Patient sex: M
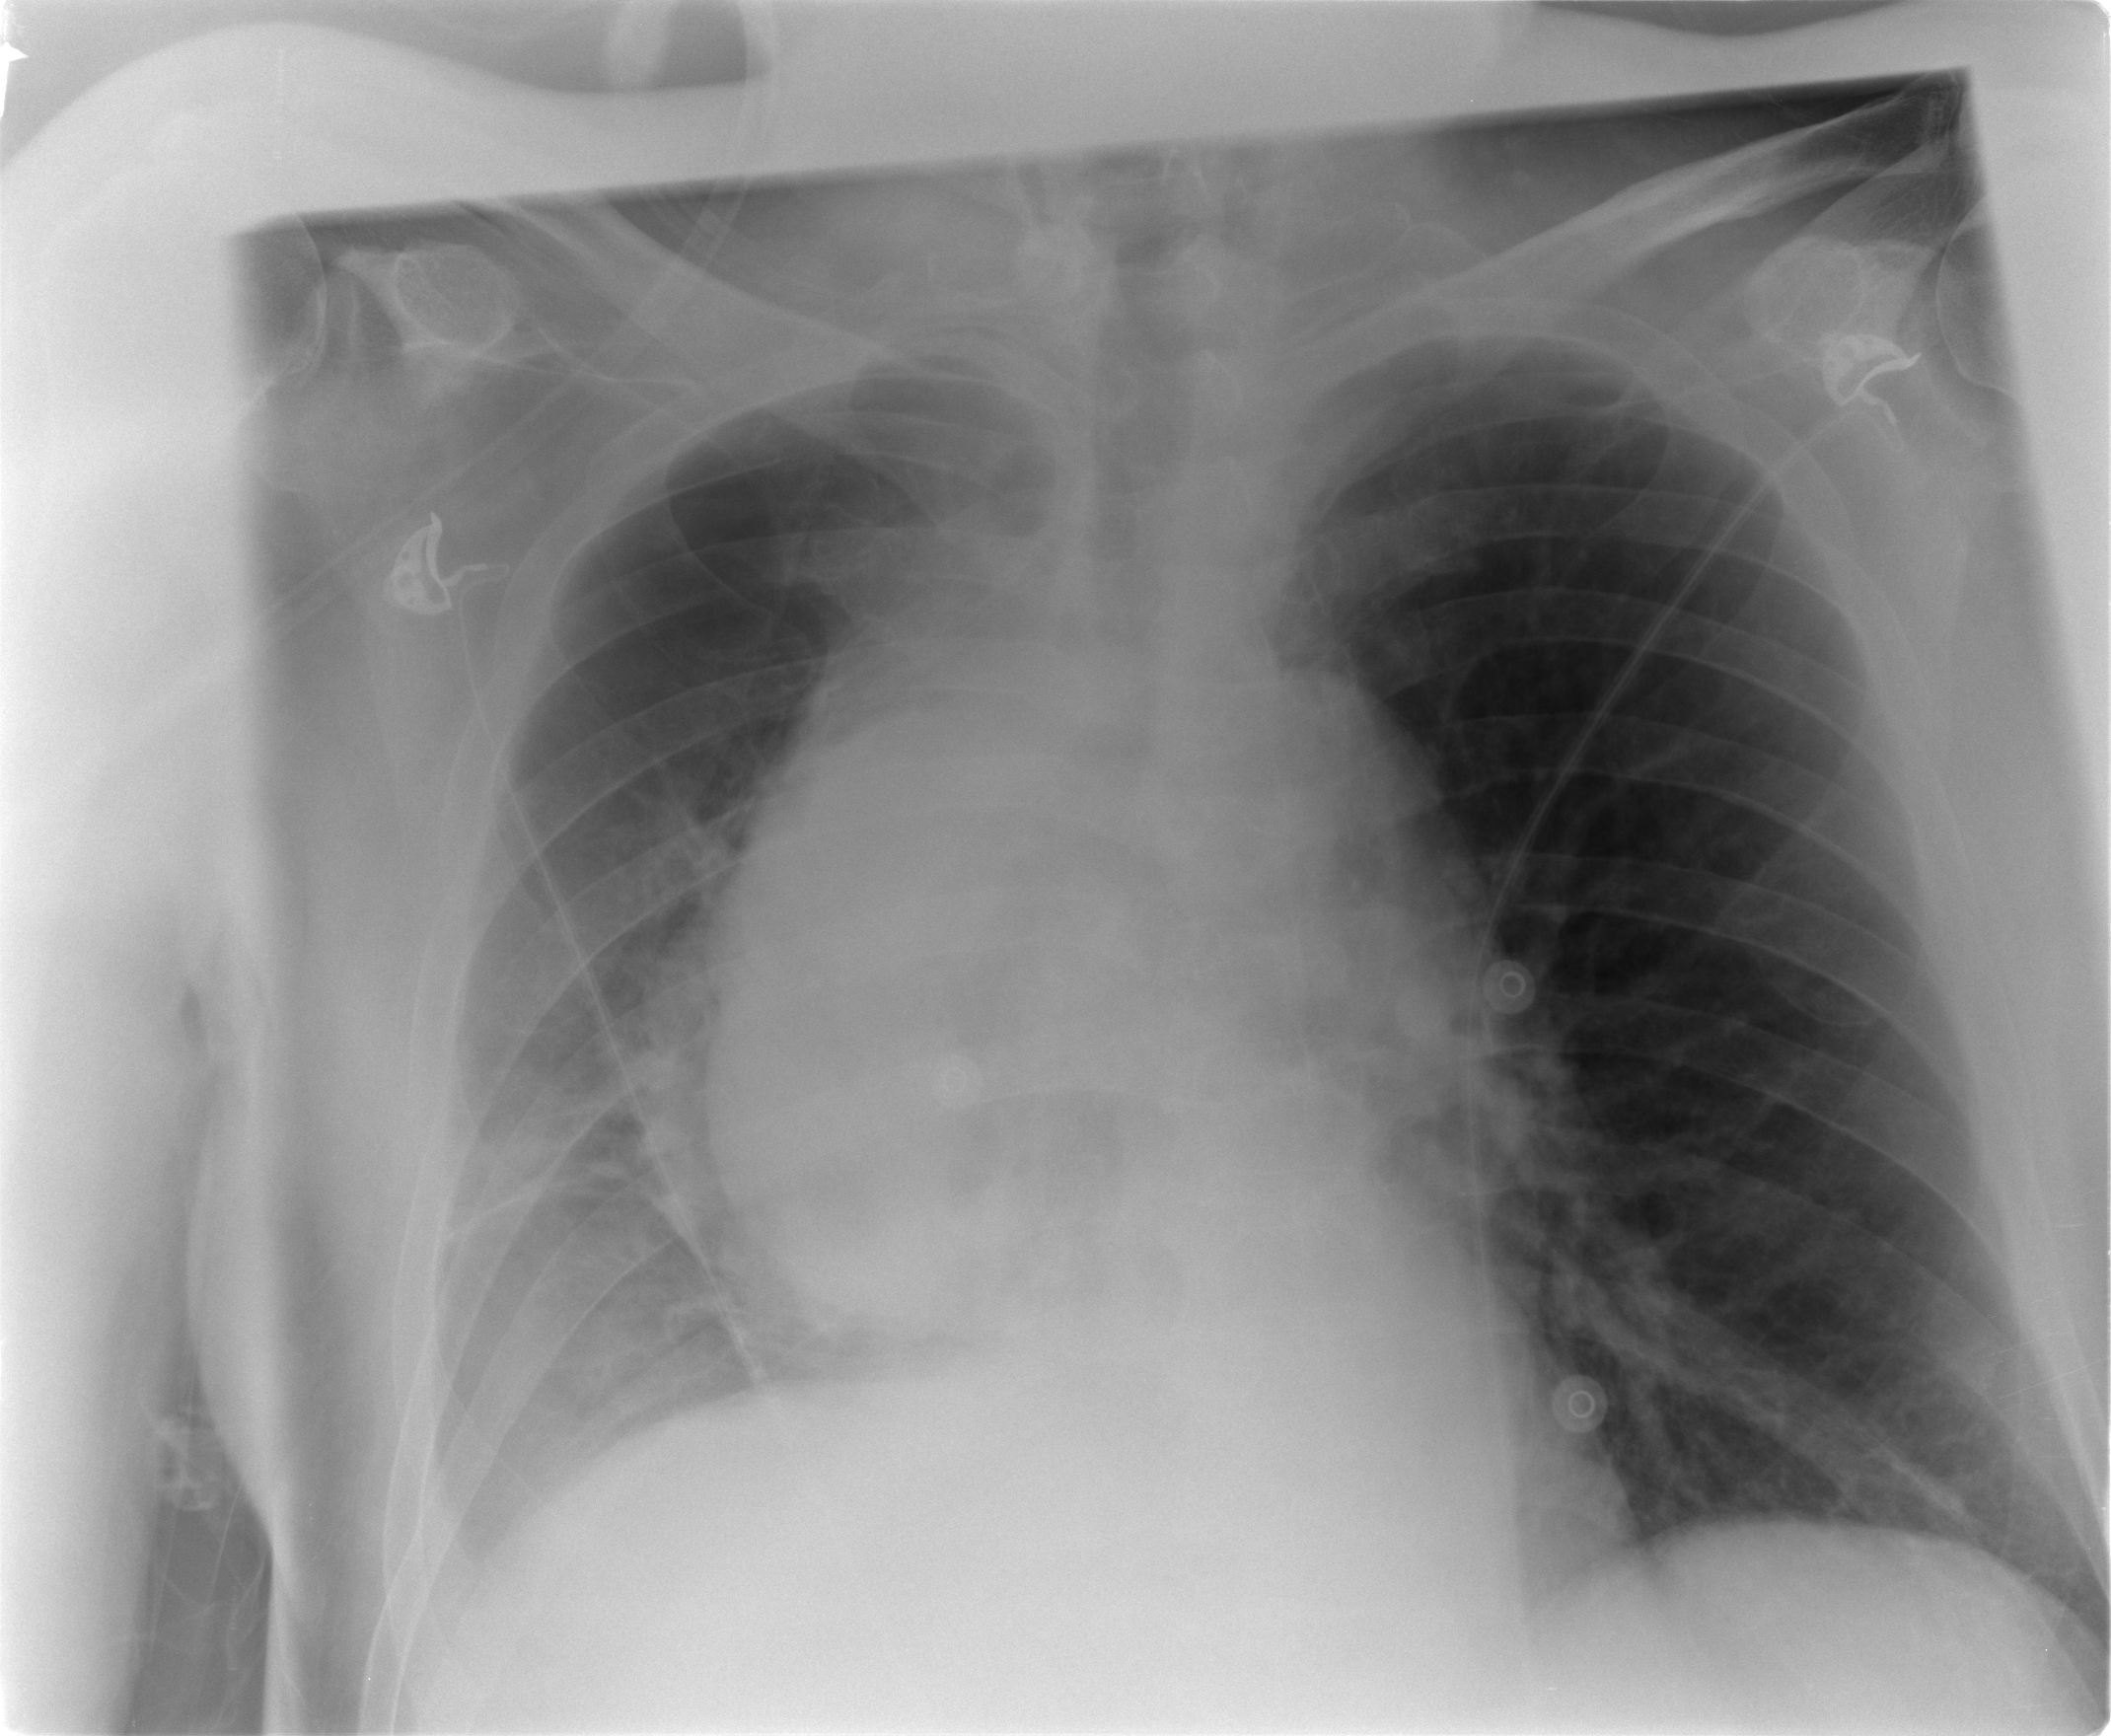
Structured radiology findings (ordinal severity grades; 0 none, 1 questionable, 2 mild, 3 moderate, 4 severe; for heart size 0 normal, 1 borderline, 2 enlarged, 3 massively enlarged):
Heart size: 0
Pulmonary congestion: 0
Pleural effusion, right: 2
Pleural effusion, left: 0
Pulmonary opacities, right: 0
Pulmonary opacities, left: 0
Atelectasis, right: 2
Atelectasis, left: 0